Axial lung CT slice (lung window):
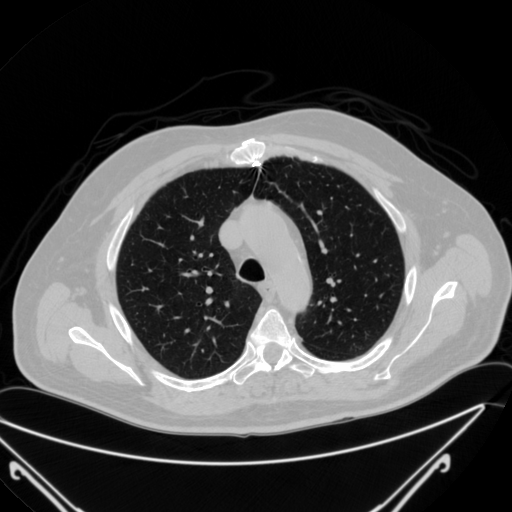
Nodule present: no